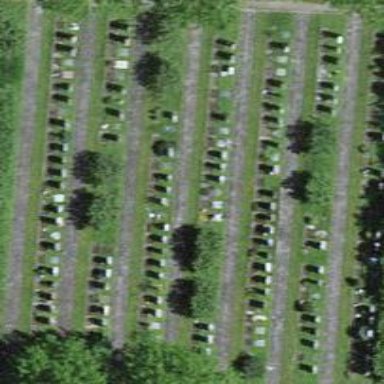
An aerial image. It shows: Graveyard.